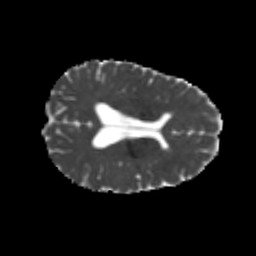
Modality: MD
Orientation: axial
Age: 25
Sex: female
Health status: healthy
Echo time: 0.074 s